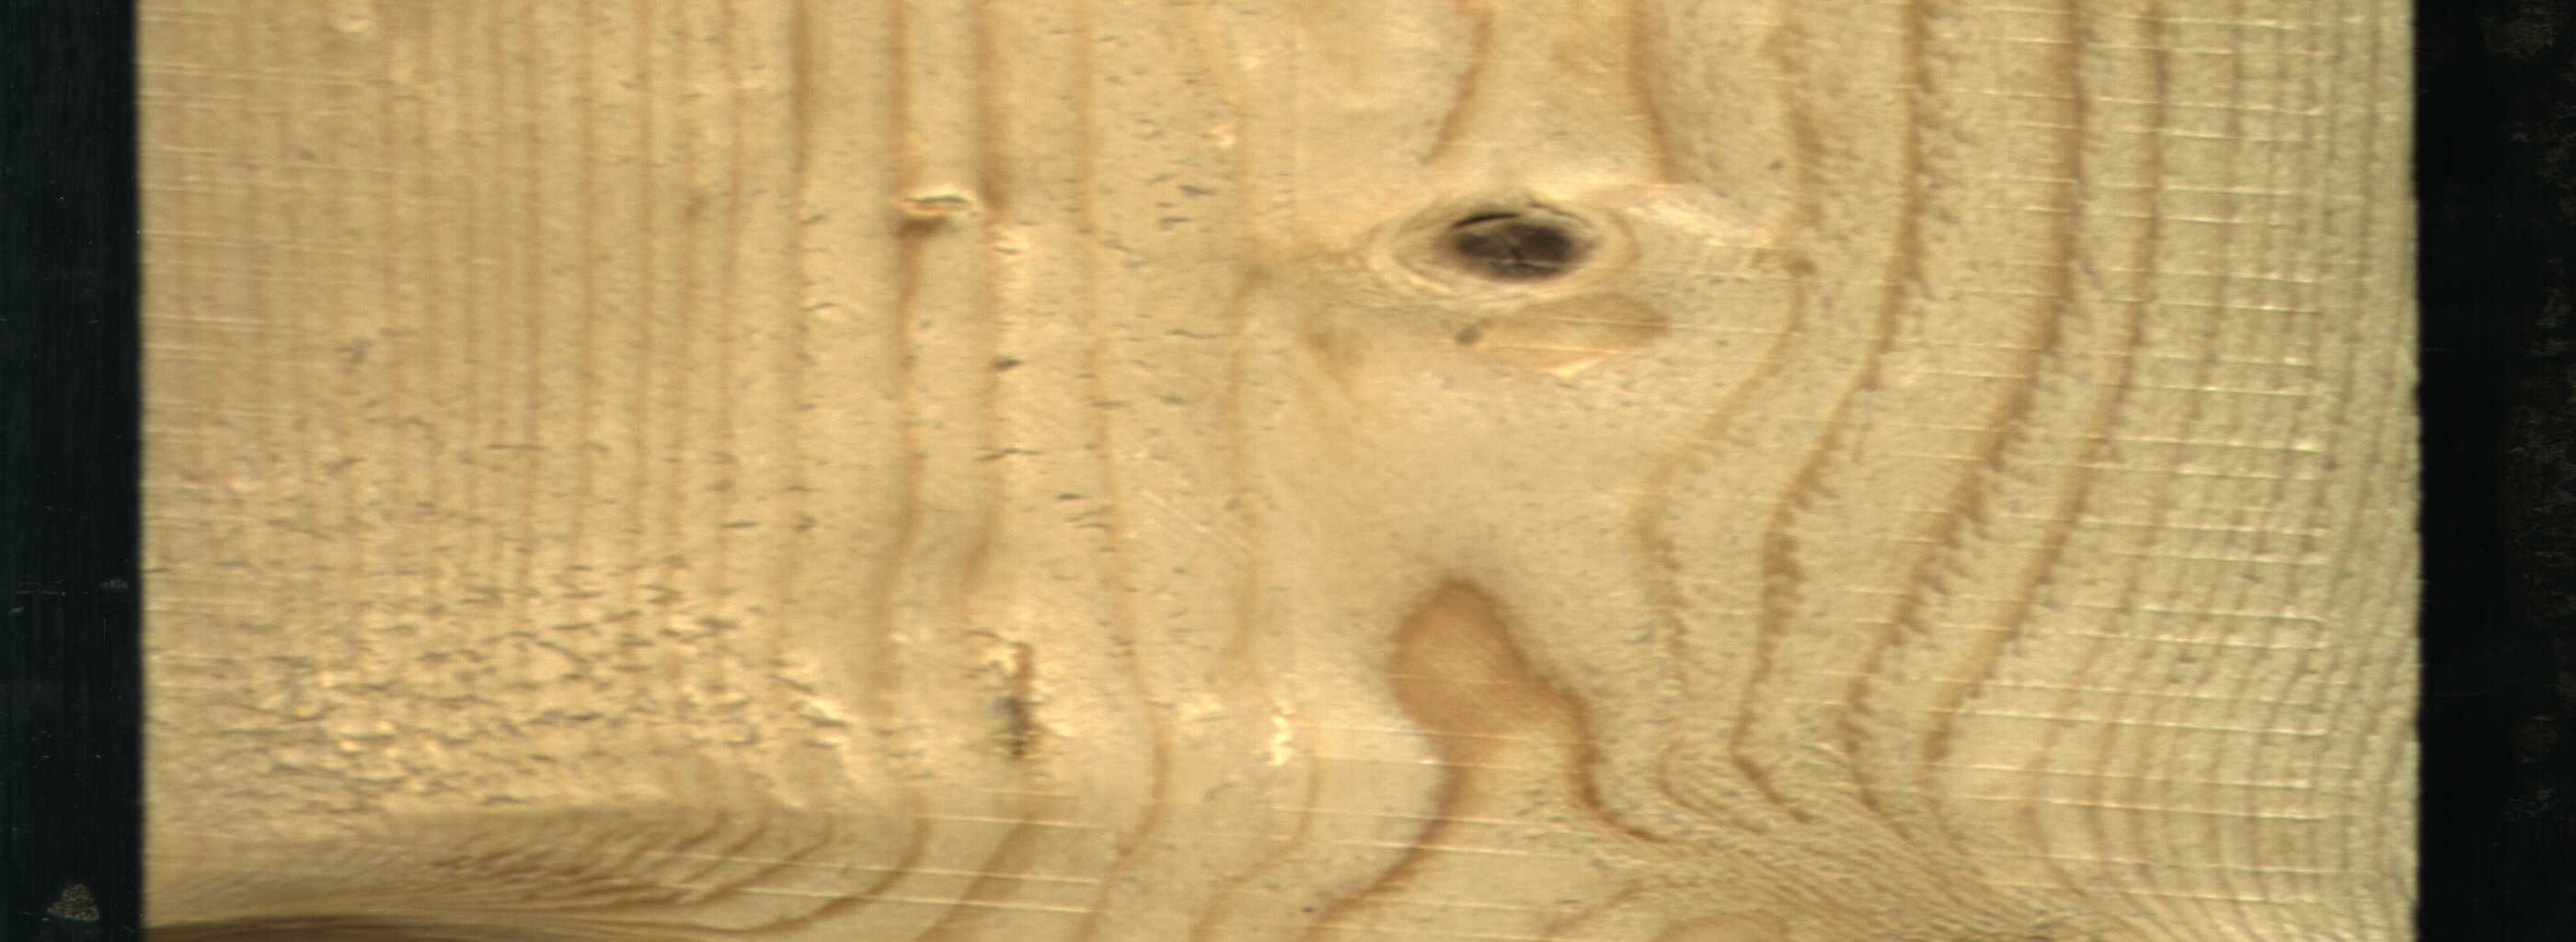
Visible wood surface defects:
resin
Live_Knot
Live_Knot